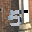
Label: 5